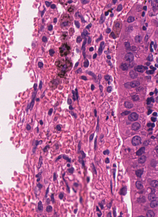
Tumor epithelial tissue: yes
Tumor-associated stroma tissue: yes
Normal tissue: no